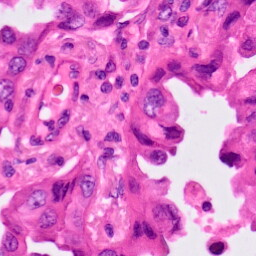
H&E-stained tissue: Lung